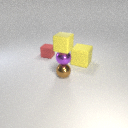
small brown metal sphere in front of large yellow rubber cube